Interaction volume radius: 5 \u00c5
Interaction volume height: 10 \u00c5
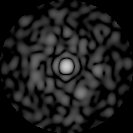
Disorder parameter: 0.8161